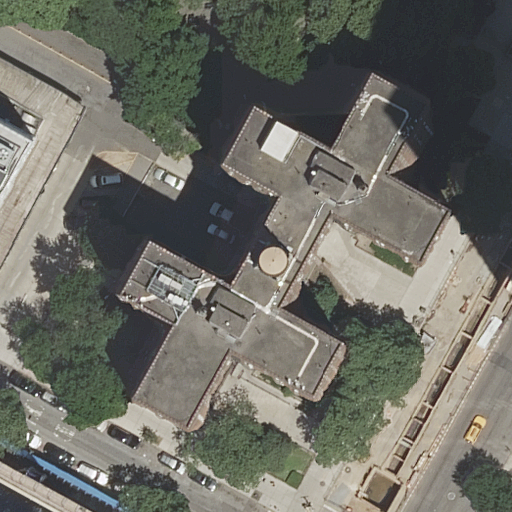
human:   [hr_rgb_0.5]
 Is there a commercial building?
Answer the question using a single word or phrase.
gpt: no

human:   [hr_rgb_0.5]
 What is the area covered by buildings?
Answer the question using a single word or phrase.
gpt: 2570m2

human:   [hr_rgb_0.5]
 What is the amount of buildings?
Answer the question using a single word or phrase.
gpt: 3

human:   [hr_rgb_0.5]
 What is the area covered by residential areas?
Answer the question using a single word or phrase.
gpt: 0m2

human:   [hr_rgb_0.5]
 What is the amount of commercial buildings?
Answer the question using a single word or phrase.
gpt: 0

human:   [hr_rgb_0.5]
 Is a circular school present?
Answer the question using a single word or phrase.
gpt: no

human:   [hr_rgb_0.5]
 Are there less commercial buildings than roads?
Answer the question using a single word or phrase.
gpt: yes

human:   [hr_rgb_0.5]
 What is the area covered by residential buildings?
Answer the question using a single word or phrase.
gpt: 1821m2

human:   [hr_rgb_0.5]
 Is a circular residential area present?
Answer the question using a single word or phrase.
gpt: no

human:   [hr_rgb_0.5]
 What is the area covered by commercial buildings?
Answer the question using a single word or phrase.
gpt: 0m2

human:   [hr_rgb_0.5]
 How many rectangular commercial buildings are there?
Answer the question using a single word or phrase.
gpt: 0

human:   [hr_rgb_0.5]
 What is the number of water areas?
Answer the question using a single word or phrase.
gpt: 0

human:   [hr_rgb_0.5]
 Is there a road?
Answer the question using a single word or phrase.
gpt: yes

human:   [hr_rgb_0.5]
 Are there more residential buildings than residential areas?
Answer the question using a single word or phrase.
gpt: yes

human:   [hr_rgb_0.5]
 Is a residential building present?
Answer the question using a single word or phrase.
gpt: yes

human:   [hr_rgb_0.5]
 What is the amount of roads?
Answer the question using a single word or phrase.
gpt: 3

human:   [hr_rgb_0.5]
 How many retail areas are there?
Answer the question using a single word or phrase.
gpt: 1

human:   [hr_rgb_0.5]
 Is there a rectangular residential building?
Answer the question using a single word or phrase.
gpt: yes

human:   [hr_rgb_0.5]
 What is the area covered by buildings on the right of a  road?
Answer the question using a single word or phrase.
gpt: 1731m2

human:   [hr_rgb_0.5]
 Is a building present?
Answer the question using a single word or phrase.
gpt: yes

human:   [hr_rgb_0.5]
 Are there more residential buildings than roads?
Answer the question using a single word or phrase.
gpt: no

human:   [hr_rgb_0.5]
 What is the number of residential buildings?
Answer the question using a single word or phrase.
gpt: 2

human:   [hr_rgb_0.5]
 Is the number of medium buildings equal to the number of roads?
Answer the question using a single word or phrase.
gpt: no

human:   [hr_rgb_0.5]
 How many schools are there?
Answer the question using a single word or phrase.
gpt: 1

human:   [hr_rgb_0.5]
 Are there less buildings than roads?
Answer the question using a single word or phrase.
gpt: no

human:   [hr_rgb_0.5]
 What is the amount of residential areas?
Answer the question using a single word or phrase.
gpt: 1

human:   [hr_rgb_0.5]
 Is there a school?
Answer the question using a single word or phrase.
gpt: yes

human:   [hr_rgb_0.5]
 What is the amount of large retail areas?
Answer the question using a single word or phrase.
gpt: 1

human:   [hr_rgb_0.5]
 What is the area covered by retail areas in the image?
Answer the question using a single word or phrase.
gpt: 8157m2

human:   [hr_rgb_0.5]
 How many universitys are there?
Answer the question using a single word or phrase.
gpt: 1

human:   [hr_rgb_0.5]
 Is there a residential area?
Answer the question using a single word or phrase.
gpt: yes

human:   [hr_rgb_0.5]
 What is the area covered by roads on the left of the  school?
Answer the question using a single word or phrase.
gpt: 0m2

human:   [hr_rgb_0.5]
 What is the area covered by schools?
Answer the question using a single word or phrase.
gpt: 748m2

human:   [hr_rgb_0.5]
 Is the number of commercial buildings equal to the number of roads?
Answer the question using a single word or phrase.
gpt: no

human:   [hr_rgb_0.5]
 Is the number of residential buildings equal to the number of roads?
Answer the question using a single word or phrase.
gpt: no

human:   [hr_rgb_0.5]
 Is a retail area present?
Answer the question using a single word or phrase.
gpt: yes

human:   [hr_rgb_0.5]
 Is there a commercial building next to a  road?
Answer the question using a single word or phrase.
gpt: no

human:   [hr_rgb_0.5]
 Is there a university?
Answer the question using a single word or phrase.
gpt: yes

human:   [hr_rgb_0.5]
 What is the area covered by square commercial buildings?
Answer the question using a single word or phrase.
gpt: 0m2

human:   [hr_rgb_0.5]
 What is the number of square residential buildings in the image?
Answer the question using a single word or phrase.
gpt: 0

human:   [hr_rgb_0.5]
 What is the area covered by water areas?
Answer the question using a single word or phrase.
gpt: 0m2

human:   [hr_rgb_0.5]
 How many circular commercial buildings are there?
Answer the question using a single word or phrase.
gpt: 0

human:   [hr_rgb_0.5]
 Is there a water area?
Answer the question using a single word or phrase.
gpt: no

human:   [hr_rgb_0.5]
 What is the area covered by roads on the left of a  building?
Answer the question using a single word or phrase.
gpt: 0m2

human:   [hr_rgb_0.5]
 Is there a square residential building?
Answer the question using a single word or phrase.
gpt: no

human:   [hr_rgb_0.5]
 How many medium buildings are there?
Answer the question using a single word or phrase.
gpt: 0

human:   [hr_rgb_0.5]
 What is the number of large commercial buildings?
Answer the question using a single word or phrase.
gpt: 0

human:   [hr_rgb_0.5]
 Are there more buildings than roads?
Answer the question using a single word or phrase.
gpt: no

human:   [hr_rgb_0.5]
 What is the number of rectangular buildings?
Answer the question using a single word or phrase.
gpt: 2

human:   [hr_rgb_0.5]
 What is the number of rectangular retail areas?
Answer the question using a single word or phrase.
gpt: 1

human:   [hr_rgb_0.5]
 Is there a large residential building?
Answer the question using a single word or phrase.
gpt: yes

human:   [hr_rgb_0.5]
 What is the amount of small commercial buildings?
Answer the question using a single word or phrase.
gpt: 0

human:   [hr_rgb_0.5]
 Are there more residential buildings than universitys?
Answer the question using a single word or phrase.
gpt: yes

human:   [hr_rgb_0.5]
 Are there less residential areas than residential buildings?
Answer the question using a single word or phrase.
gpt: yes

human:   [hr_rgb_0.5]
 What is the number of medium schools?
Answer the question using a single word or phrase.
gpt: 0

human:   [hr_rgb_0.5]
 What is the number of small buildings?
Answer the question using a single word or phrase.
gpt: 1

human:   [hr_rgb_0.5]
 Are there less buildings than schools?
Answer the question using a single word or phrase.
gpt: no

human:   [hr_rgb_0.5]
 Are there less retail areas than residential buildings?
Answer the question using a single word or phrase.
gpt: yes

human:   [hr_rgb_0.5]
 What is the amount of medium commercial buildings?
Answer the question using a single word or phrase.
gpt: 0

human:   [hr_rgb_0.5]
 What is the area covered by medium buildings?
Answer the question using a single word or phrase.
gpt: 0m2

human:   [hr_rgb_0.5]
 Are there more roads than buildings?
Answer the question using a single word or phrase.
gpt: no

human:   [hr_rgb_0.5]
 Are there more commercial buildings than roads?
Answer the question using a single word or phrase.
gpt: no

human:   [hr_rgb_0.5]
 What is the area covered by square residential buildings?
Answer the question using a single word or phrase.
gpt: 0m2

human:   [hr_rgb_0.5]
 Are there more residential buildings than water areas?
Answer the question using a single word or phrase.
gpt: yes